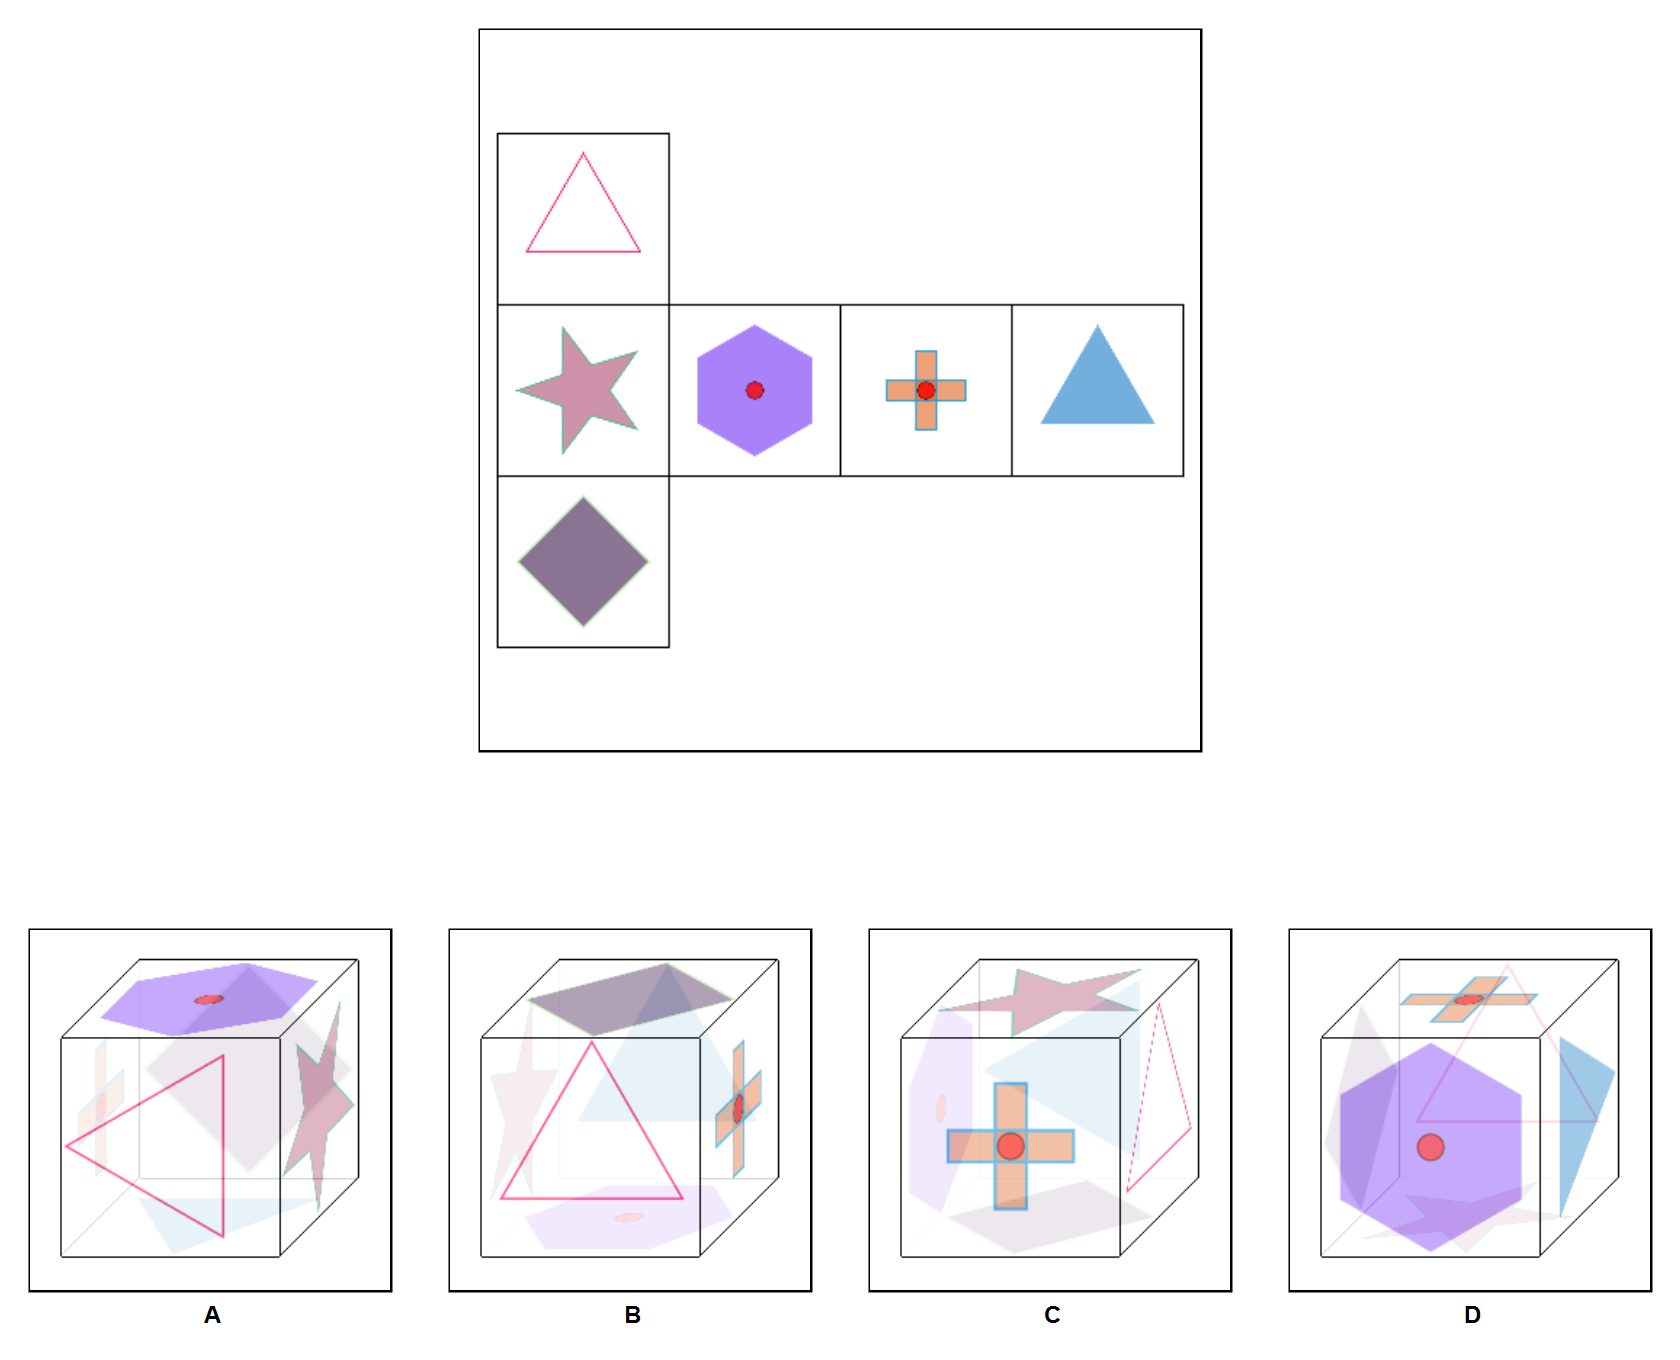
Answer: A